Interaction volume radius: 10 \u00c5
Interaction volume height: 20 \u00c5
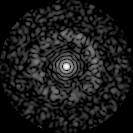
Disorder parameter: 0.8334